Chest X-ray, AP view. Patient: 54 years old, sex M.
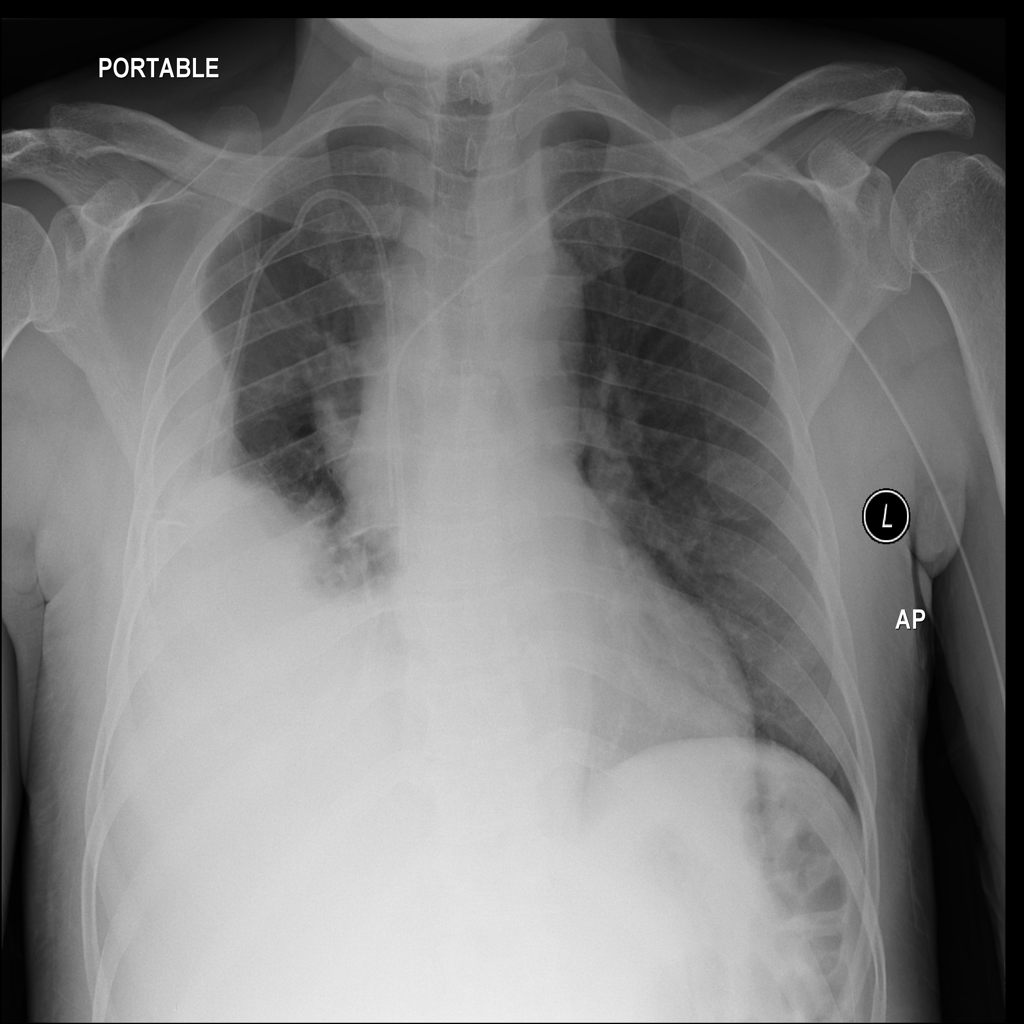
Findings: Effusion